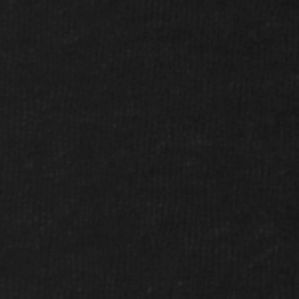
Label: frost